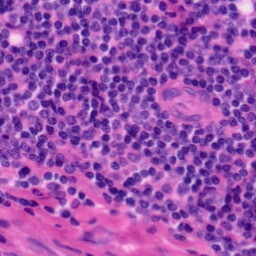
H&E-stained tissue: Tonsil